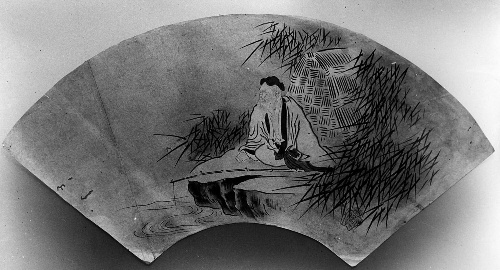
Artist: Kano Motonobu
Artist bio: Japanese, 1477–1559
Date: probably 17th century
Object type: Fan
Classification: Paintings
Medium: Color on paper
Culture: Japan
Period: Edo period (1615–1868)
Dimensions: 8 1/4 x 19 3/4 in. (21 x 50.2 cm)
Department: Asian Art
Credit line: Harris Brisbane Dick Fund, 1938
Accession year: 1939
Repository: Metropolitan Museum of Art, New York, NY
Tags: Men|Fishing